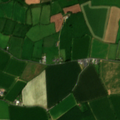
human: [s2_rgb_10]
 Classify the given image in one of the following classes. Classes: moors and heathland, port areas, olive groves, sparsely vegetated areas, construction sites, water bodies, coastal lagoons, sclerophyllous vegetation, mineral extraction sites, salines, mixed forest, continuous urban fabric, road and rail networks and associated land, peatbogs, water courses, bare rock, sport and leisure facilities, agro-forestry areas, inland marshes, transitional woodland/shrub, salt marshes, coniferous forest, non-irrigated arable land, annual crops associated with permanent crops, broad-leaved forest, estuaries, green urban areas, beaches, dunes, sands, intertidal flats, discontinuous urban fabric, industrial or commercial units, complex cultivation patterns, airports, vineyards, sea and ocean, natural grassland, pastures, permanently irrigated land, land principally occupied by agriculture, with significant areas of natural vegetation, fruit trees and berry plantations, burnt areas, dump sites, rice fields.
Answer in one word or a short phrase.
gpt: non-irrigated arable land, pastures